Question: I have a temp table, lets call it #order, within this table there are multiple records of order history with changes.

I'm looking to see the max value of the column 'or_chgn' in which scales in the above example with all changes made to an order file.
However, when I write my query, the result I get is in error.
Query
'''
SELECT *
FROM t.#ORDER
INNER JOIN (
SELECT OR_ORDN, max(OR_CHGN) OR_CHGN
FROM t.#ORDER
GROUP BY OR_ORDN
) d
ON t.OR_ORDN = d.OR_ORDN
and t.OR_CHGN = d.OR_CHGN
'''
Message:
> '''
Msg 4104, Level 16, State 1, Line 16
The multi-part identifier "t.OR_ORDN" could not be bound.
Msg 4104, Level 16, State 1, Line 17
The multi-part identifier "t.OR_CHGN" could not be bound.
'''
What am I missing here?
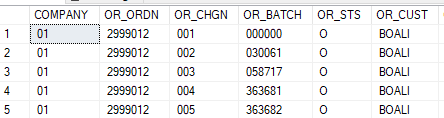
Answer: You need to declare alias 't' in the 'from' clause of the outer query, so you can then refer to it in the 'ON' clause of the 'JOIN'.
Since it looks like your schema is called 't' already, I am changing the aliases to make things clearer:
'''
SELECT *
FROM t.#ORDER o --> here
INNER JOIN (
SELECT OR_ORDN, max(OR_CHGN) OR_CHGN
FROM t.#ORDER
GROUP BY OR_ORDN
) omax ON omax.OR_ORDN = o.OR_ORDN AND omax.OR_CHGN = o.OR_CHGN
'''
Another commonly-used approach at this greatest-n-per-group problem is to use a correlated subquery, which somehow simplifies the query:
'''
SELECT *
FROM t.#ORDER o
WHERE OR_CHGN = (
SELECT MAX(o1.OR_CHGN) FROM t.#ORDER o1 WHERE o1.OR_ORDN = o.OR_ORDN
)
'''
This query would take advantage of an index on '(OR_ORDN, OR_CHGN)'.